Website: crate-barrel
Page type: receipt
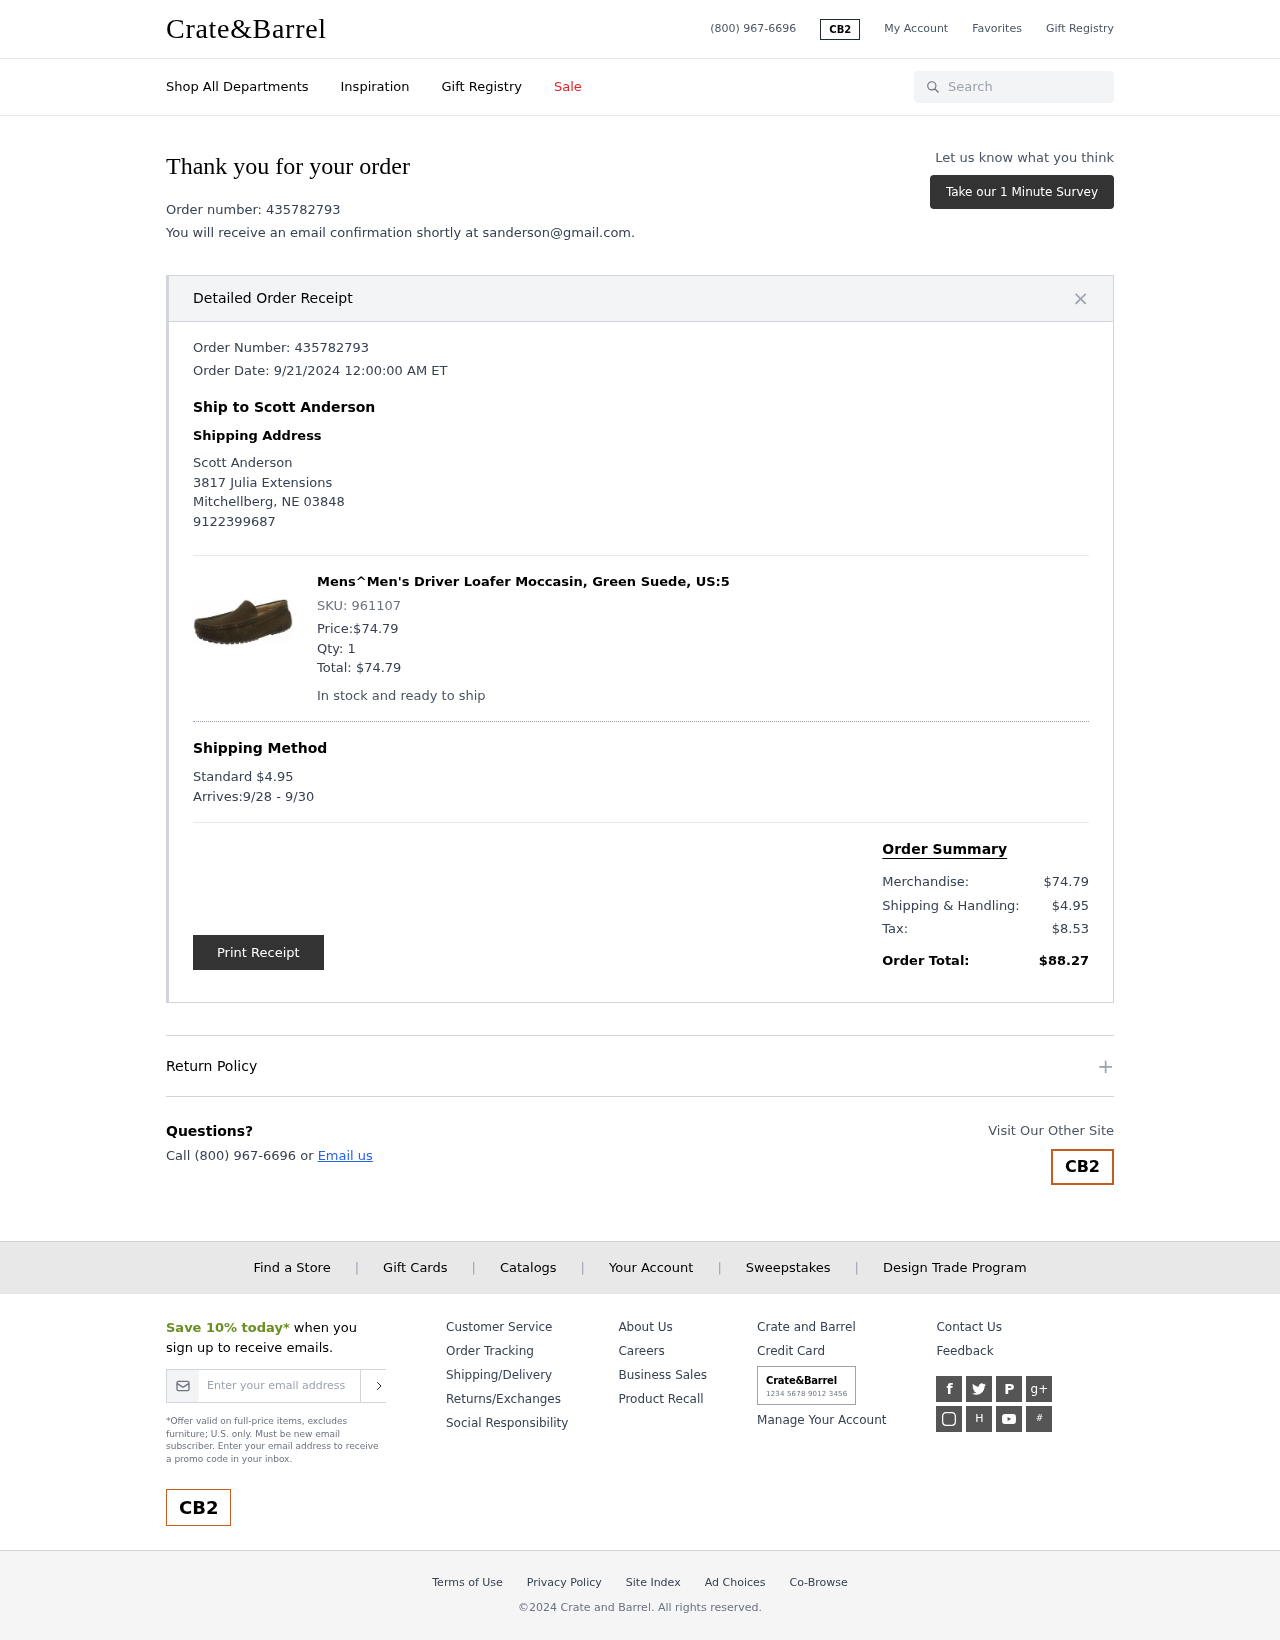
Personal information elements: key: PII_CITY
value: Mitchellberg
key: PII_EMAIL
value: sanderson@gmail.com
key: PII_FULLNAME
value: Scott Anderson
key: PII_PHONE
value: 9122399687
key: PII_POSTCODE
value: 03848
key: PII_STATE_ABBR
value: NE
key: PII_STREET
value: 3817 Julia Extensions
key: PII_FULLNAME2
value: Scott Anderson
Product elements: key: PRODUCT1_NAME
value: Mens^Men's Driver Loafer Moccasin, Green Suede, US:5
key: PRODUCT1_PRICE
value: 74.79
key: PRODUCT1_QUANTITY
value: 1
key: PRODUCT1_SKU
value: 961107
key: PRODUCT1_TOTAL
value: $74.79
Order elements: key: ORDER_ID
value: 435782793
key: ORDER_DATE
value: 9/21/2024 12:00:00 AM ET
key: ORDER_SHIPPING_COST
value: $4.95
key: ORDER_DELIVERY_DATE
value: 9/28 - 9/30
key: ORDER_SUBTOTAL
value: $74.79
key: ORDER_SHIPPING_COST2
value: $4.95
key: ORDER_TAX
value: $8.53
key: ORDER_TOTAL
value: $88.27
Search elements: key: HEADER_SEARCH
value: Search